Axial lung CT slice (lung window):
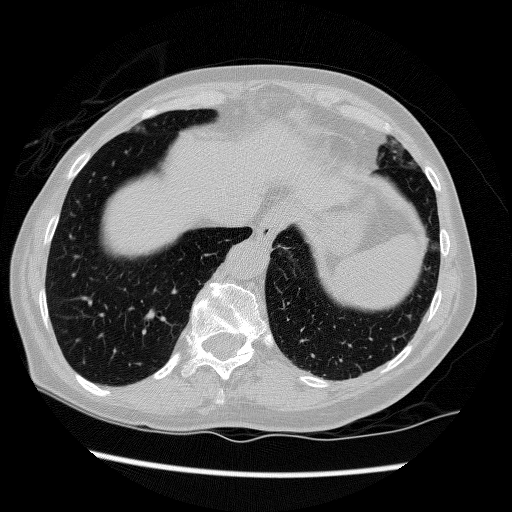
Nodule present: no